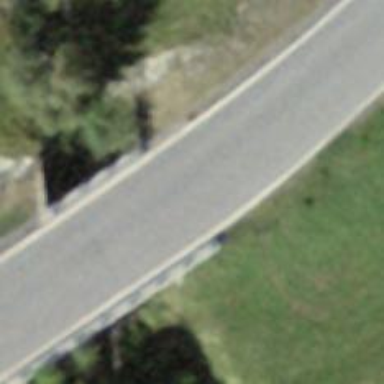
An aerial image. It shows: Unclassified road with asphalt surface is on bridge.